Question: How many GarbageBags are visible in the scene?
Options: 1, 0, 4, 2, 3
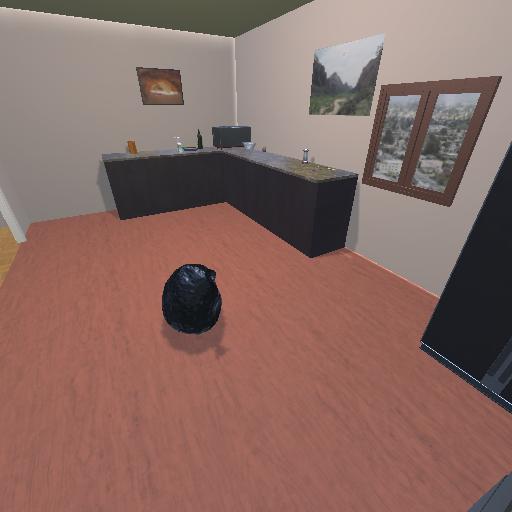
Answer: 1